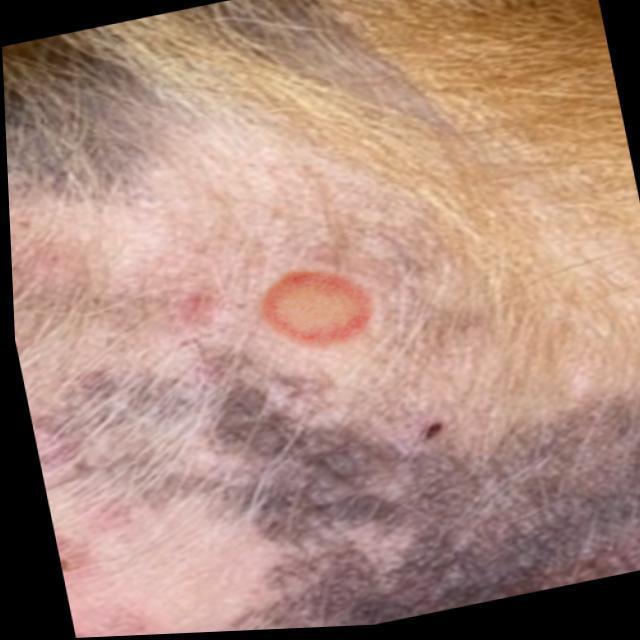
Canine ringworm (Dermatophytosis) — fungal infection caused by Microsporum or Trichophyton. Presents with circular alopecia, scaling, crusting, and broken hairs.